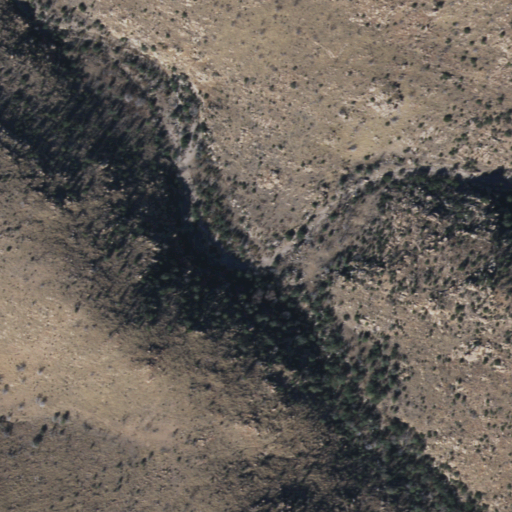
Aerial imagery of valley in Arizona named South Witch Canyon containing shrub, grassland, and evergreen forest